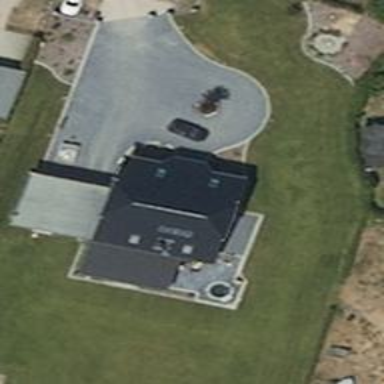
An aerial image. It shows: Building with half-hipped roof oriented across. The roof has dark grey color.